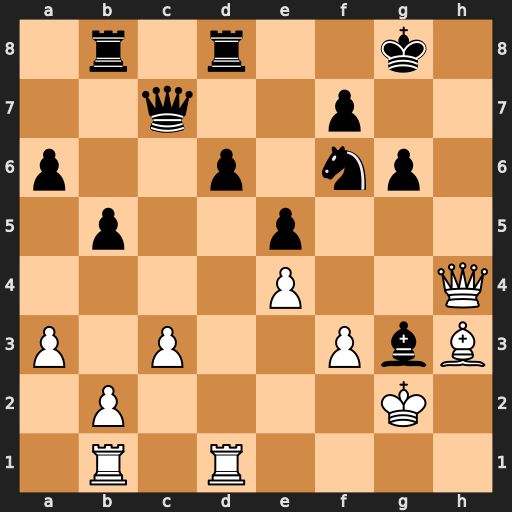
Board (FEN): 1r1r2k1/2q2p2/p2p1np1/1p2p3/4P2Q/P1P2PbB/1P4K1/1R1R4
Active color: w
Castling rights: -
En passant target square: -
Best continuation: Qxf6 Bf4 Rh1 Bh6 Be6 Bg7 Qxg6 Kf8 Qf5